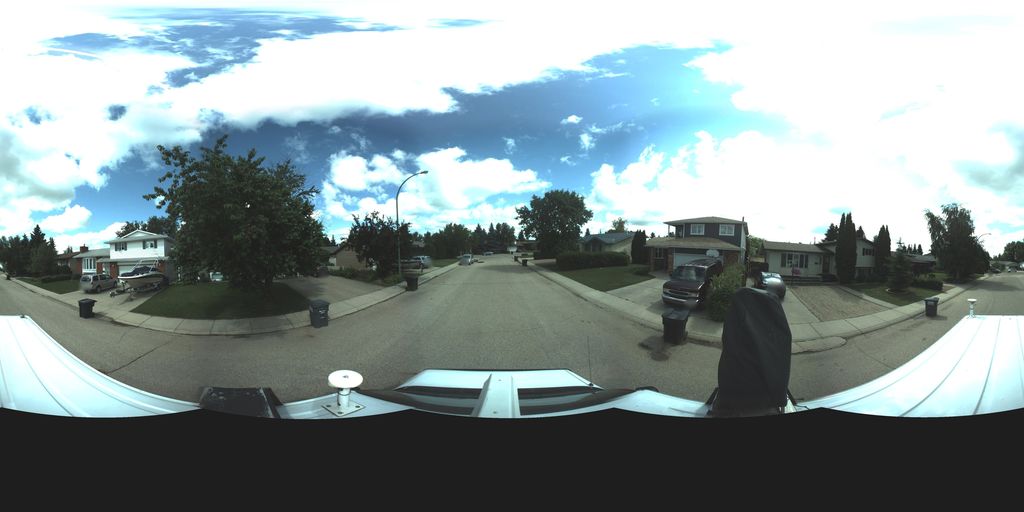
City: saskatoon